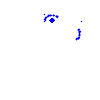
Particle: pion